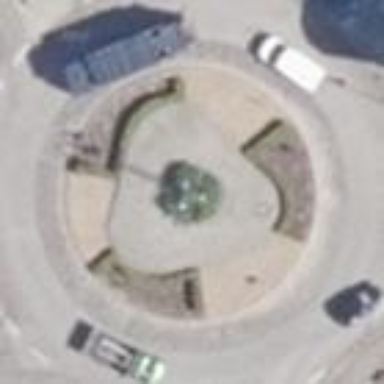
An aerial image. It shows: Tertiary road with asphalt surface leading to roundabout.